Question: Here is the exception output below. I think the program is failing to retrieve the FXML file "home.FXML"; it's failing at this line:
'''
Parent root = FXMLLoader.load(getClass().getResource("/fxml/home.fxml"));
'''
This is the rest of the class that loads the FXML.
'''
public class Boorus extends Application{
public static void main(String[] args){
launch(args);
}
public void start(Stage primaryStage) throws Exception{
SQLboss.makeTables();
Parent root = FXMLLoader.load(getClass().getResource("/fxml/home.fxml"));
Scene scene = new Scene(root);
primaryStage.setScene(scene);
primaryStage.setTitle("Boorus");
primaryStage.show();
}
}
'''
My project structure looks as pictured:

Pastebinned the Exception here: <URL>
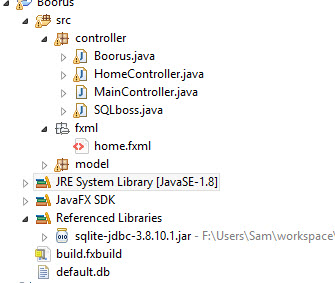
Answer: The fxml file is being loaded. The problem is that it is broken.
There's something in it that doesn't work inside the jar. Unless you show us the fxml, nobody can help you. By the way, this would be the exception when the file isn't found:
'''
java.lang.NullPointerException: Location is required.
at javafx.fxml.FXMLLoader.loadImpl(Unknown Source)
at javafx.fxml.FXMLLoader.loadImpl(Unknown Source)
at javafx.fxml.FXMLLoader.loadImpl(Unknown Source)
at javafx.fxml.FXMLLoader.loadImpl(Unknown Source)
at javafx.fxml.FXMLLoader.loadImpl(Unknown Source)
at javafx.fxml.FXMLLoader.load(Unknown Source)
at application.Main.start(Main.java:14)
at com.sun.javafx.application.LauncherImpl.lambda$launchApplication1$159(Unknown Source)
at com.sun.javafx.application.LauncherImpl$$Lambda$53/<PHONE>.run(Unknown Source)
at com.sun.javafx.application.PlatformImpl.lambda$runAndWait$172(Unknown Source)
at com.sun.javafx.application.PlatformImpl$$Lambda$45/<PHONE>.run(Unknown Source)
'''
Yours however is:
'''
Caused by: javafx.fxml.LoadException:
fxml/home.fxml
at javafx.fxml.FXMLLoader.constructLoadException(Unknown Source)
at javafx.fxml.FXMLLoader.loadImpl(Unknown Source)
at javafx.fxml.FXMLLoader.loadImpl(Unknown Source)
'''
It could be all kinds of things, like e. g. <URL>.